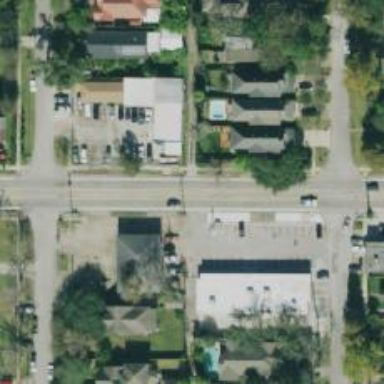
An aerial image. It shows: Alley classified as service road.